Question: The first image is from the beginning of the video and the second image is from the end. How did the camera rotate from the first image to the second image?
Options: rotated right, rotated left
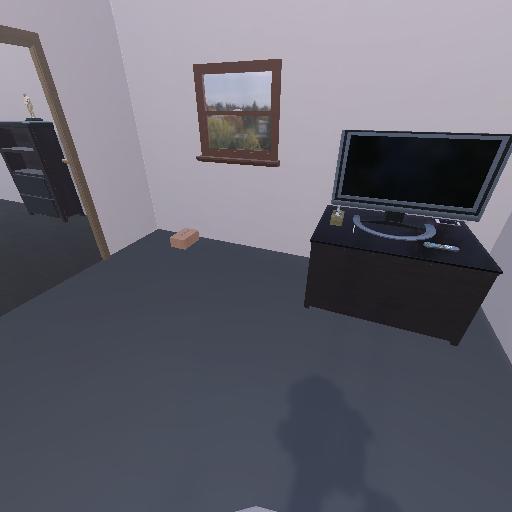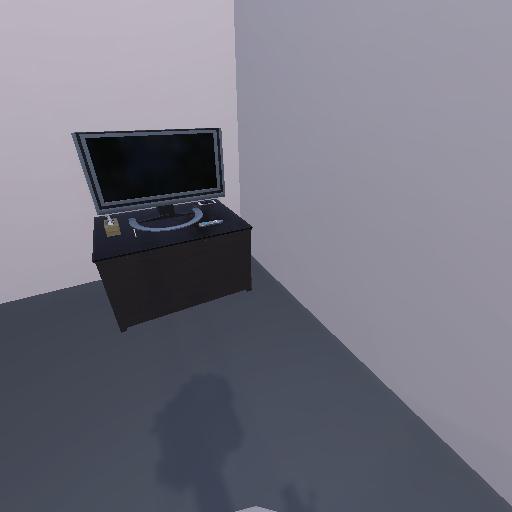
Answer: rotated right